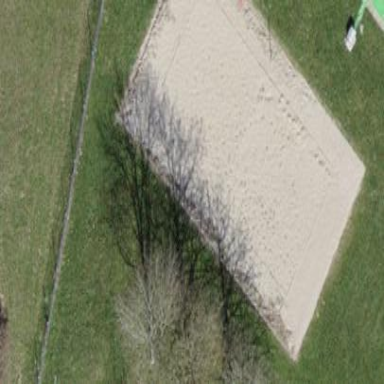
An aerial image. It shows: Sandy pitch for beach volleyball.